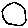
Label: moon